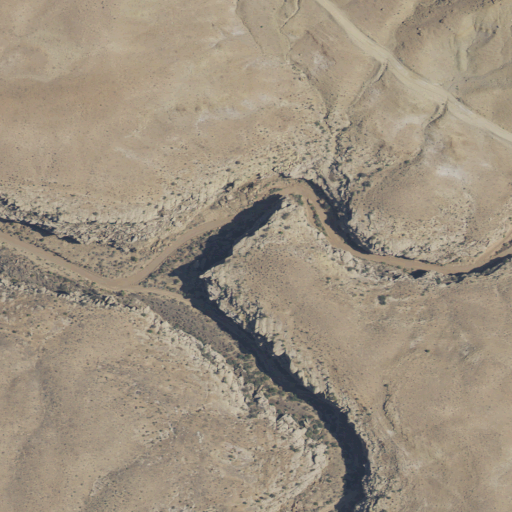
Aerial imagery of valley in Utah named Left Hand Tusher Canyon containing only shrub